Field crop: maize
Growth stage: 2
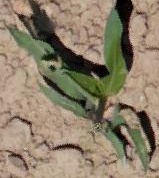
Species: maize